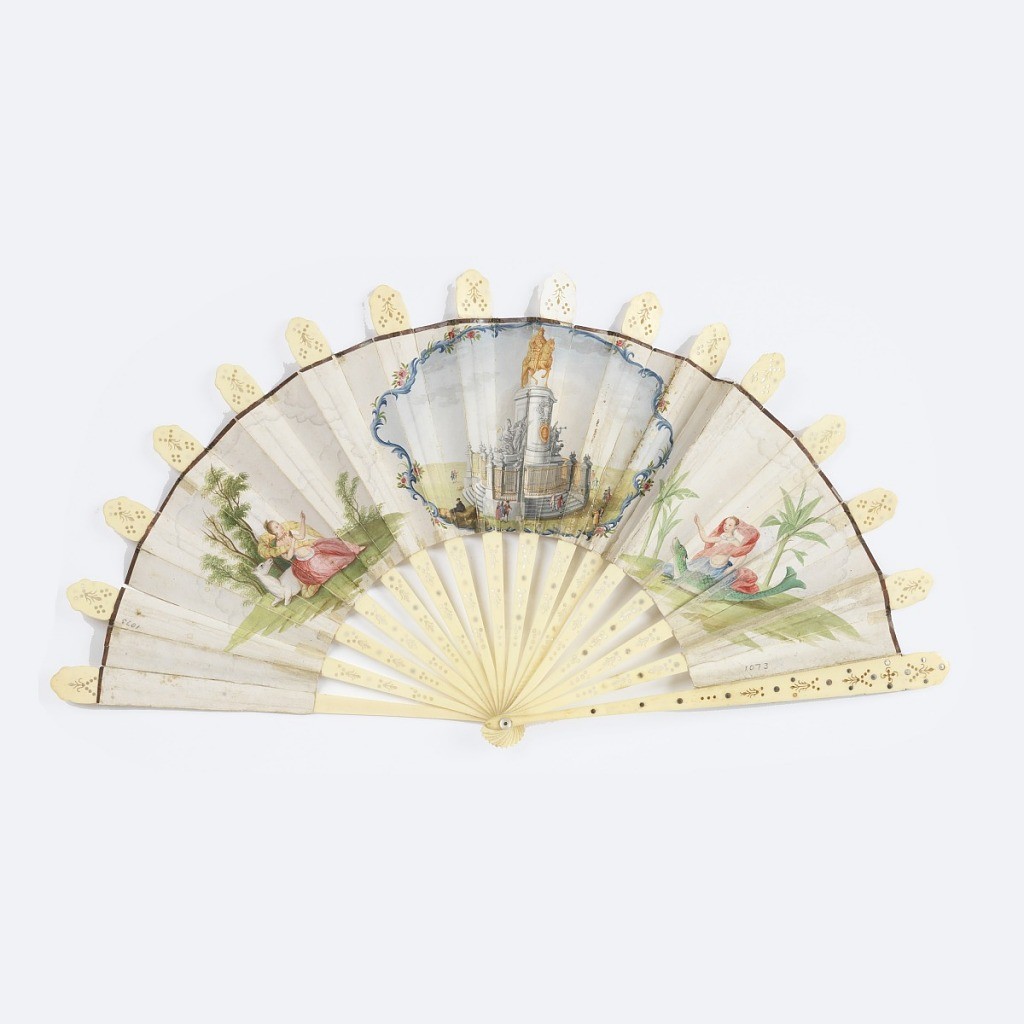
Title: Pleated fan
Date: late 18th century
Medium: Painted paper leaf, pierced bone sticks with steel piqués, mother-of-pearl washer
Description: Pleated fan with double leaf. Both leaves are hand-colored paper with an equestrian statue of Portugual's John I in the center, having at each side one of the "Four Parts of the Globe" allegorically represented as a woman with an attendant beast and appropriate scenic detail. Pierced ivory sticks inlaid steel piqués. Some careful repairs have been made to the edges of the paper leaf. Mother-of-pearl washer at rivet.